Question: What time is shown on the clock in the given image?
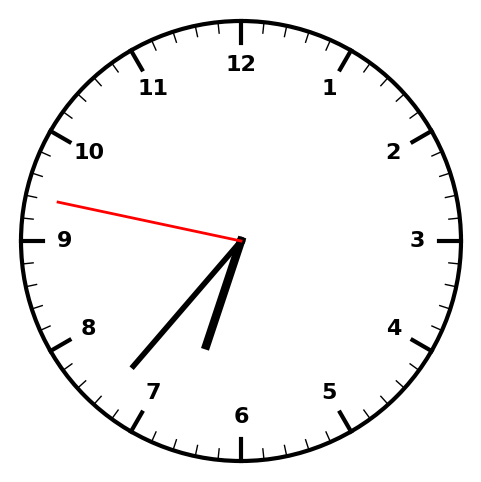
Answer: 06:36:47